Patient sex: F
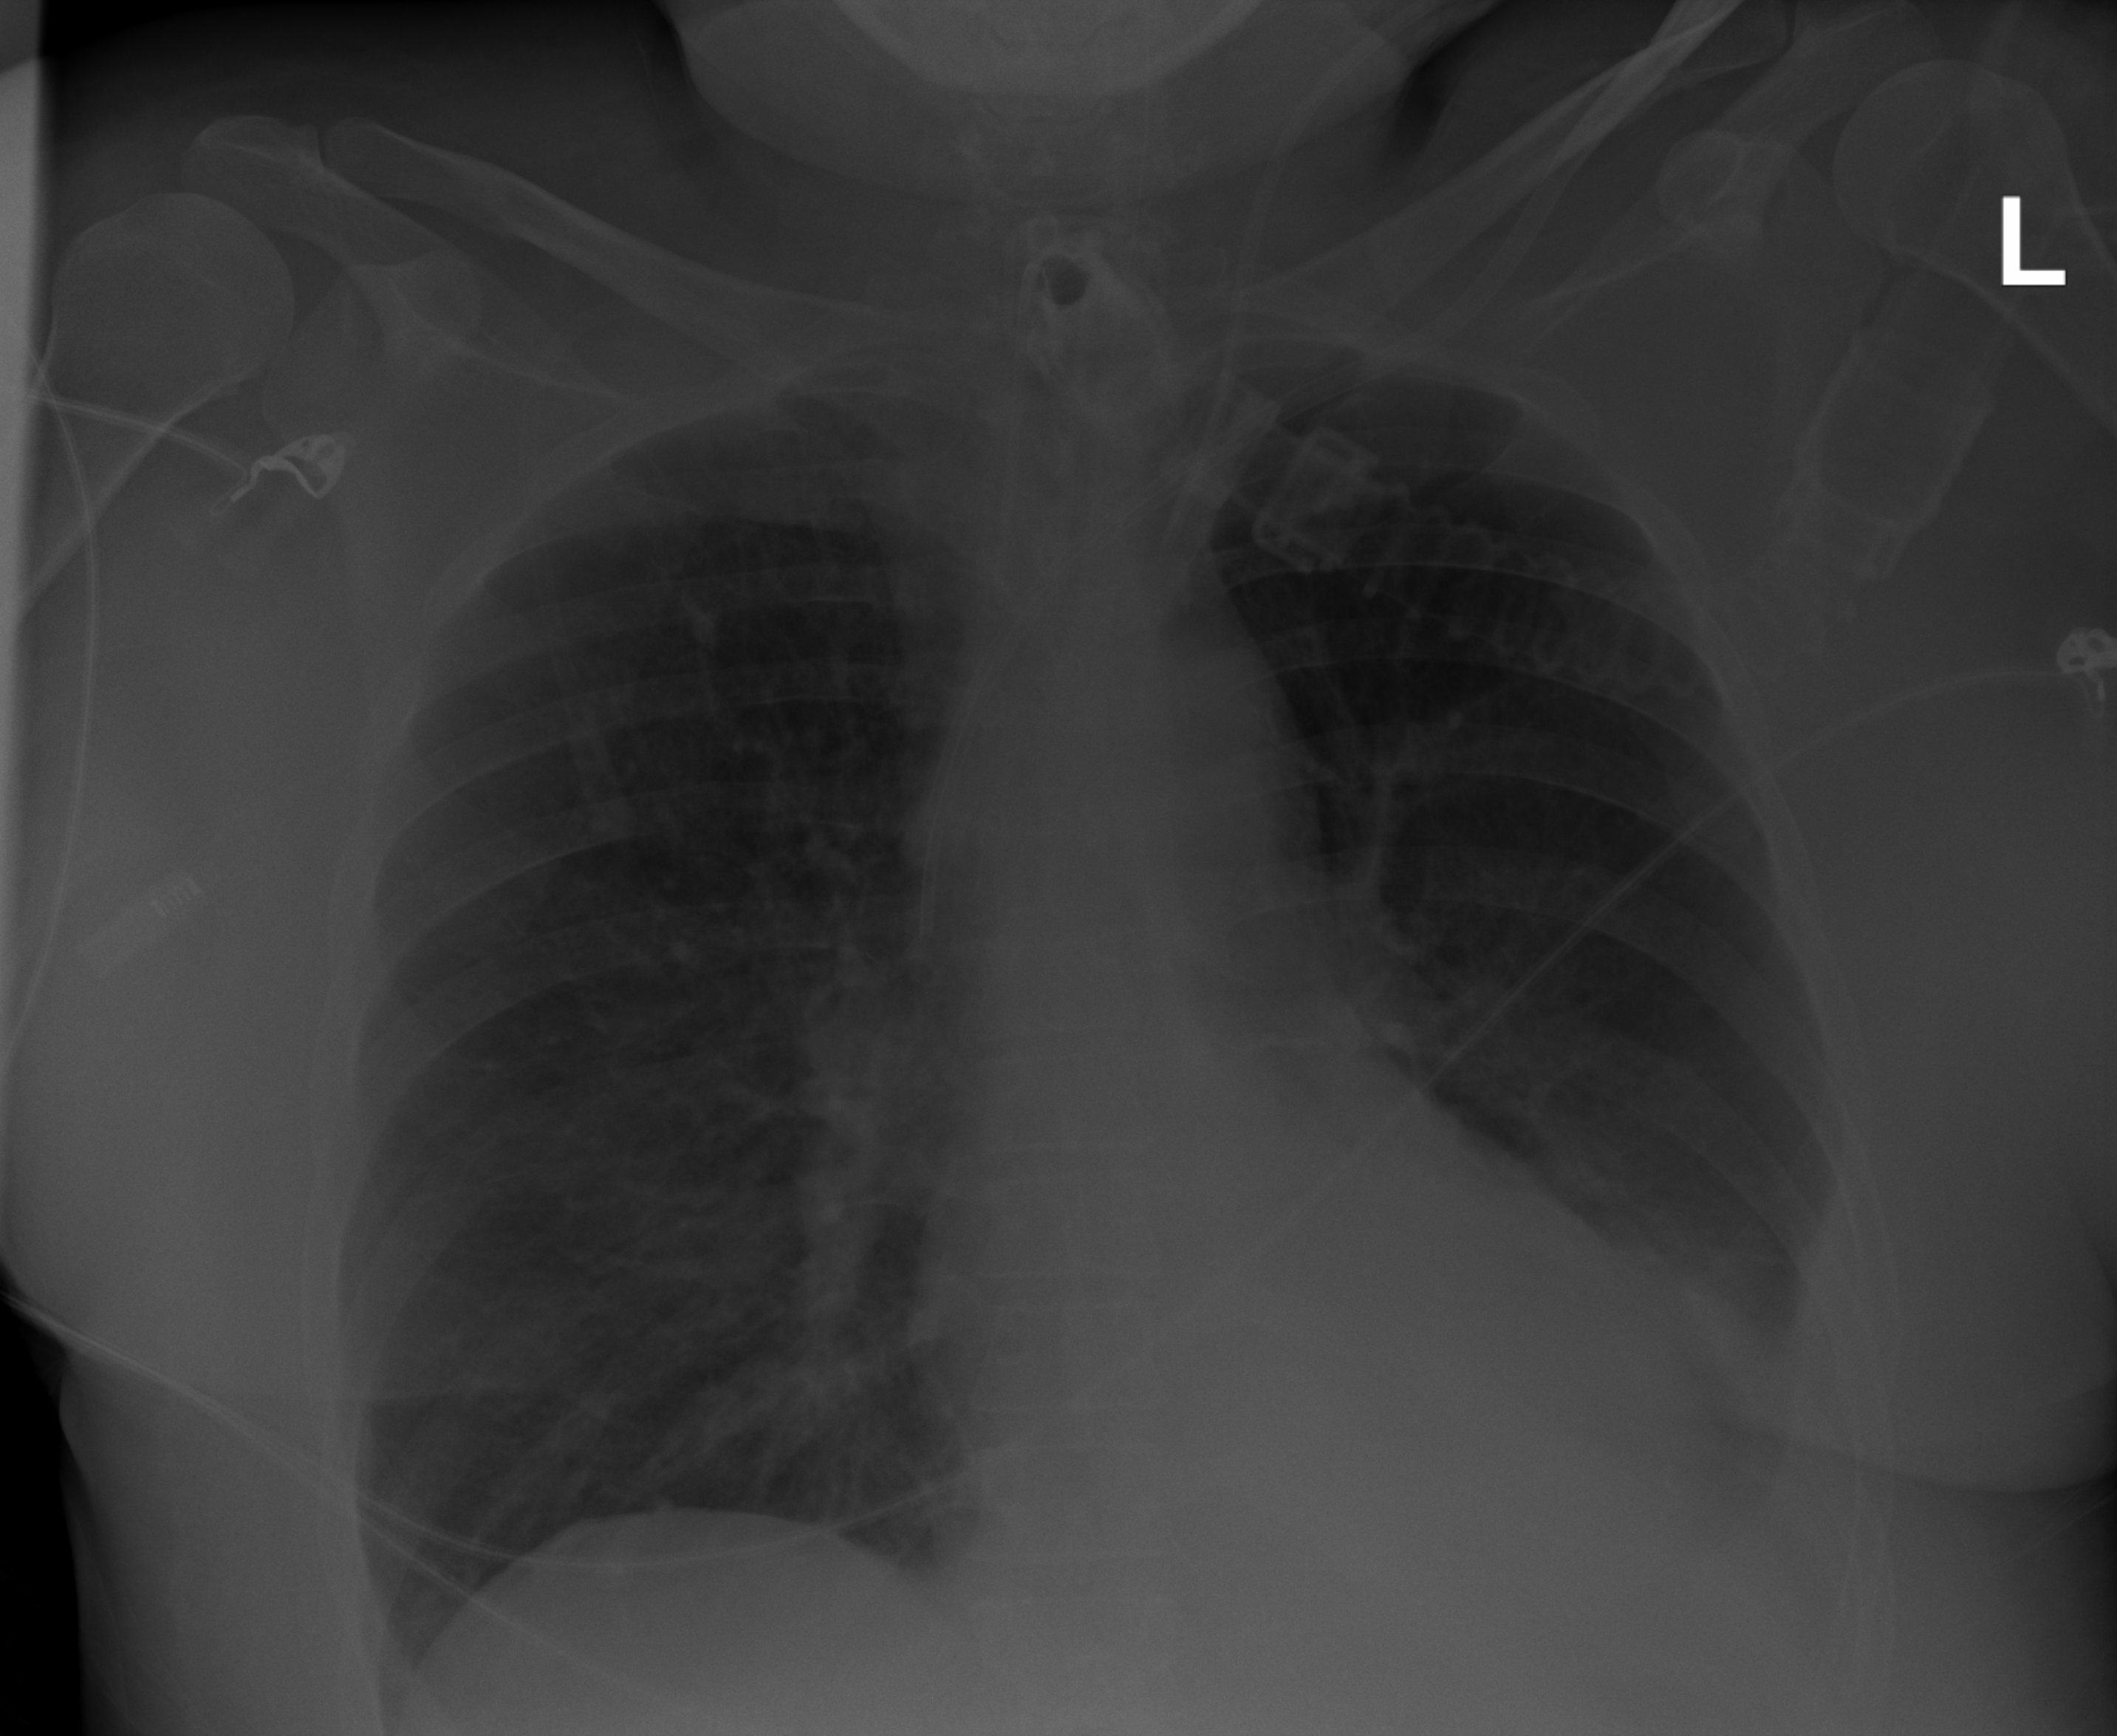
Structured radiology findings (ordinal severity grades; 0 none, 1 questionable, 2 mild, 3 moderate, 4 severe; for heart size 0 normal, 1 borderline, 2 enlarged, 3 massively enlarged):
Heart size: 0
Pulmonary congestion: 0
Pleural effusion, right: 0
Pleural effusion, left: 2
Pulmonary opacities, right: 0
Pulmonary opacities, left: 2
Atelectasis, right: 1
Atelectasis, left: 2